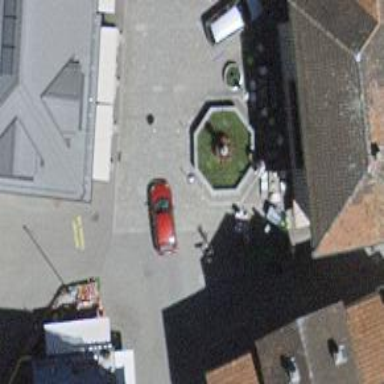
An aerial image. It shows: Fountain.